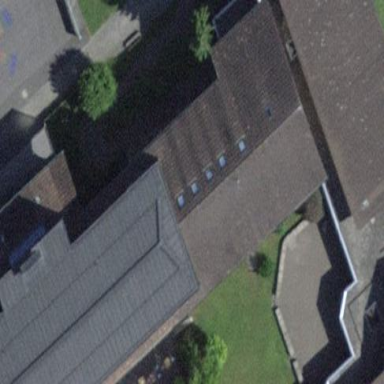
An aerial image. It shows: School building.